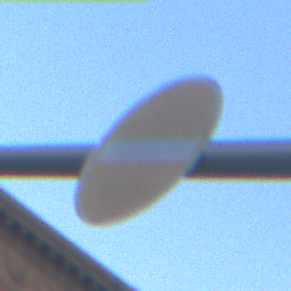
Verkehrszeichen: VerbotDerEinfahrt
Umgebung: Outdoor, Urban
Tageszeit: SunriseSunset
Wetter: PartlyCloudy
Licht: Natural
Jahreszeit: NotSpecified
Kontrast: LowContrast